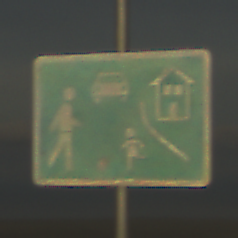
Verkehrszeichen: BeginnVerkehrsberuhigterBereich
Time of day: SunriseSunset
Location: Outdoor (Nature)
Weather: PartlyCloudy
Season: Summer
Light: Natural